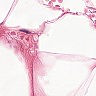
Metastatic tissue present: no